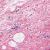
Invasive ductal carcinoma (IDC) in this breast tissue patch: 0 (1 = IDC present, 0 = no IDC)